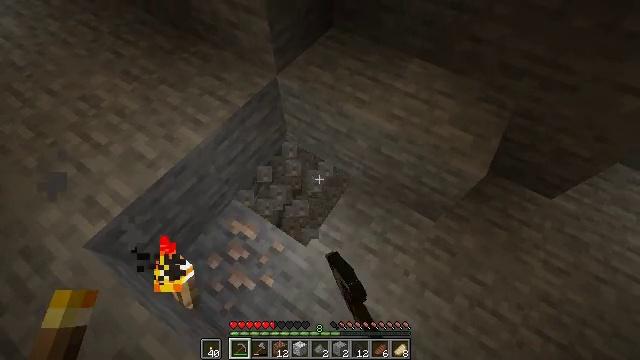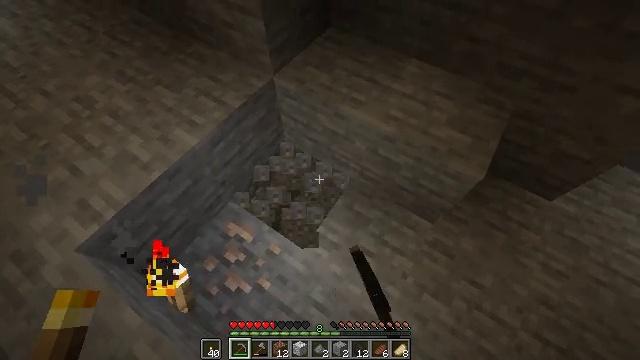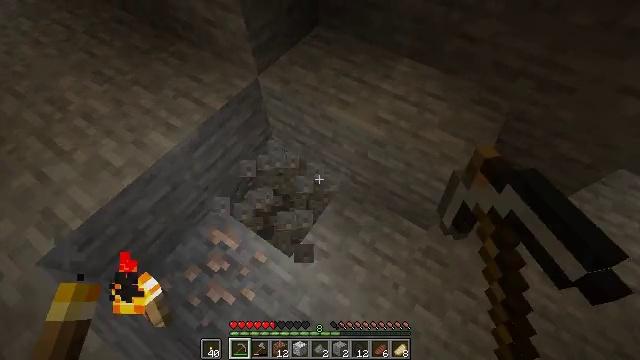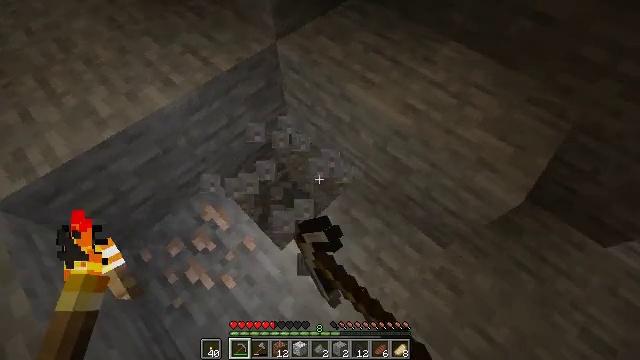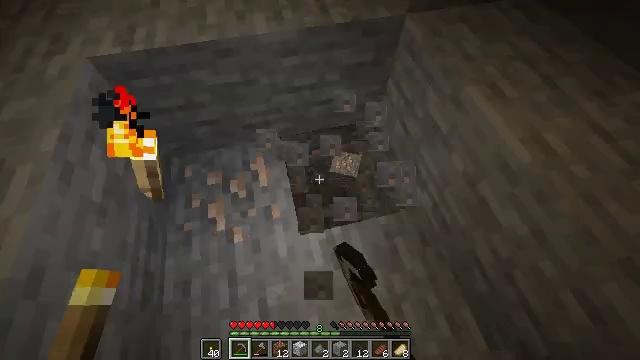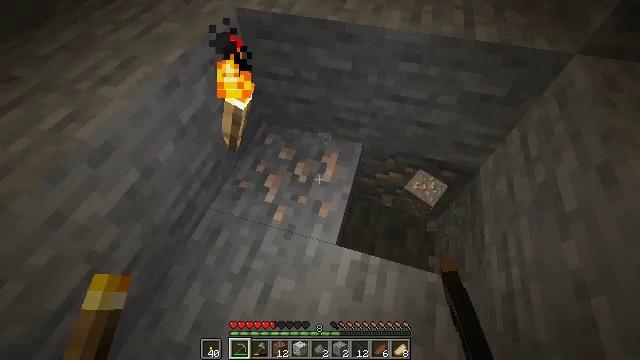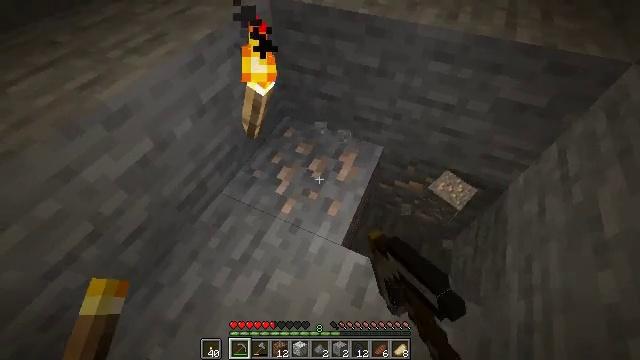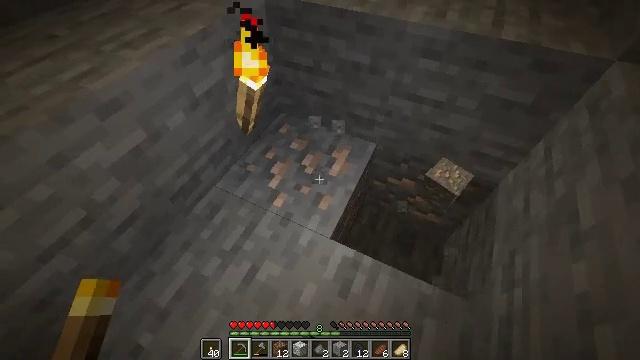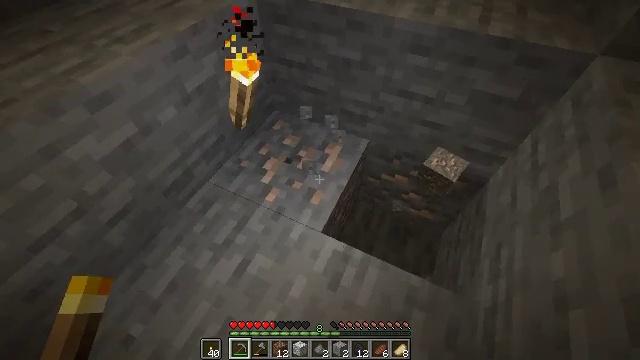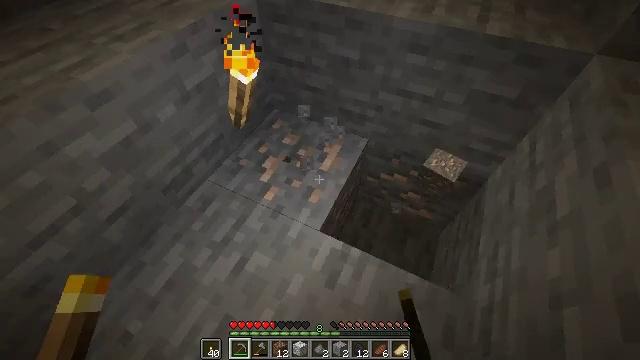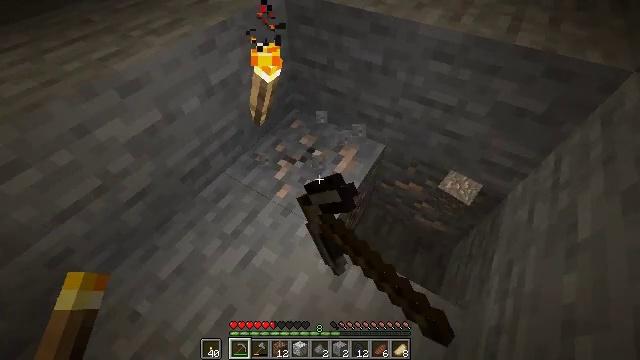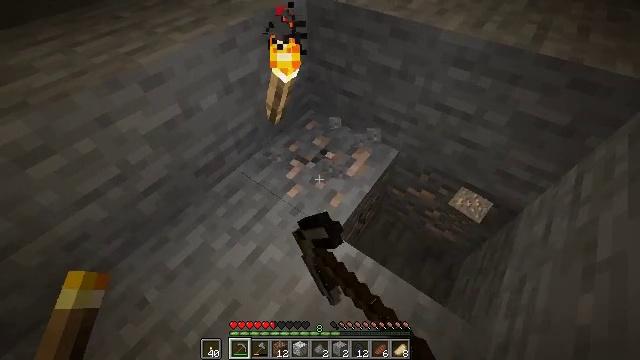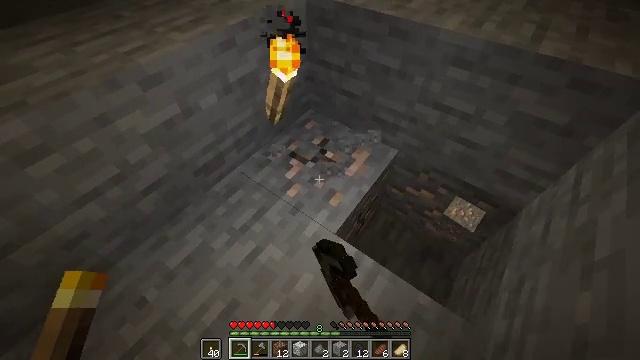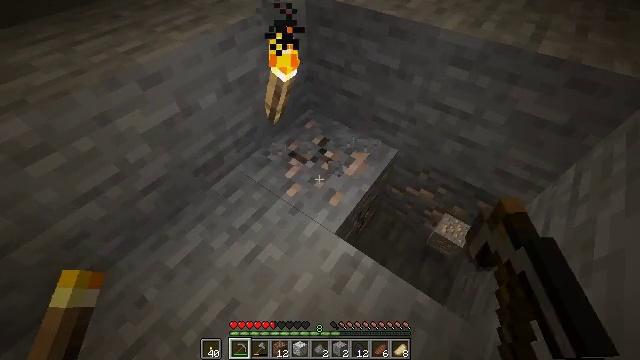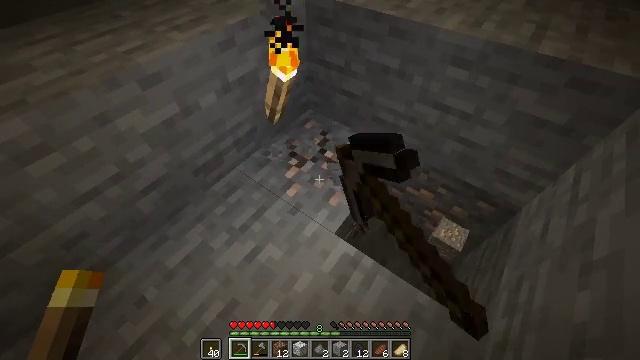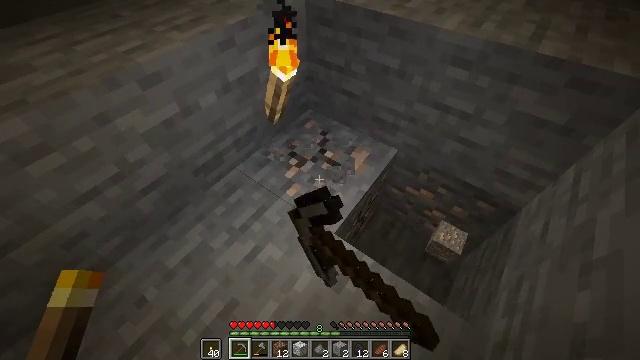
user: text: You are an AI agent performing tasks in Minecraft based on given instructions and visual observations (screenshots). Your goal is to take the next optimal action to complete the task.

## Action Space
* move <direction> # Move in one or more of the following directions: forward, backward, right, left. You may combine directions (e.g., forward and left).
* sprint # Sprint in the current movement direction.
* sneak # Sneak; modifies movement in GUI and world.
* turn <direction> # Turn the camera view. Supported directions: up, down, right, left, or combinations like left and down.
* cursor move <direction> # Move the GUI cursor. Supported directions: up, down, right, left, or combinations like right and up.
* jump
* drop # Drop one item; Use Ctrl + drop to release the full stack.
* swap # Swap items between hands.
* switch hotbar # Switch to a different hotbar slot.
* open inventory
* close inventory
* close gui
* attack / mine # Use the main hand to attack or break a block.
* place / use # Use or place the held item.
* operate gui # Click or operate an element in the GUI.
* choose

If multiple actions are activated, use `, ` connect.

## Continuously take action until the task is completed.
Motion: motion action
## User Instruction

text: Find iron ore and break it.
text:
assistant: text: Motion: move forward and move right, attack / mine
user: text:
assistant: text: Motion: move forward and move right, attack / mine
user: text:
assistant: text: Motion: move forward and move right, turn left and down, attack / mine
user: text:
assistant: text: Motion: move forward and move right, turn left and up, attack / mine
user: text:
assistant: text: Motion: turn left and up, attack / mine
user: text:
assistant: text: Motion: turn left and up, attack / mine
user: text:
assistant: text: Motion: turn left, attack / mine
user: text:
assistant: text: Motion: attack / mine
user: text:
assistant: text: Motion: attack / mine
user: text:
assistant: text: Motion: turn left, attack / mine
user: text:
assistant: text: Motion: turn left, attack / mine
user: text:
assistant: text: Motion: attack / mine
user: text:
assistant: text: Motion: attack / mine
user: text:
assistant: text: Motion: attack / mine
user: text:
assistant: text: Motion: attack / mine
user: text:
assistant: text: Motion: attack / mine
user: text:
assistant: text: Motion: attack / mine
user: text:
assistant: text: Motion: attack / mine
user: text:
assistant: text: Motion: attack / mine
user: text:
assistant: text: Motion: attack / mine
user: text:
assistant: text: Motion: attack / mine
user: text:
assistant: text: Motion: attack / mine
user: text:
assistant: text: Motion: attack / mine
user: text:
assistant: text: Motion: attack / mine
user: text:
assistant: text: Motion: attack / mine
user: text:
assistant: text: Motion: attack / mine
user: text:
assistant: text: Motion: attack / mine
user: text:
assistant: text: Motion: move forward, attack / mine
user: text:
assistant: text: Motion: move forward, turn right and up, attack / mine
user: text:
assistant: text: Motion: move forward, turn right and up, attack / mine